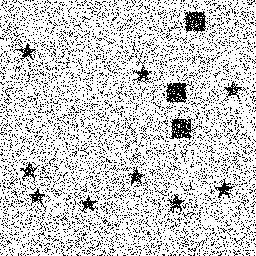
Squares: 3
Triangles: 0
Stars: 9
Total shapes: 12